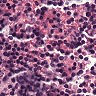
Metastatic tissue present: no